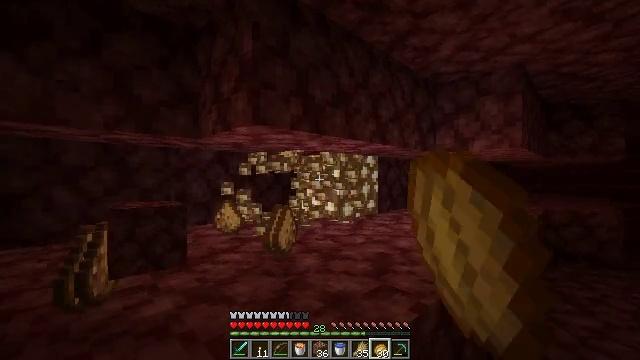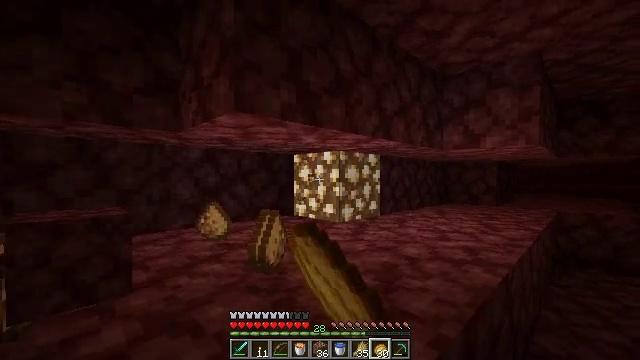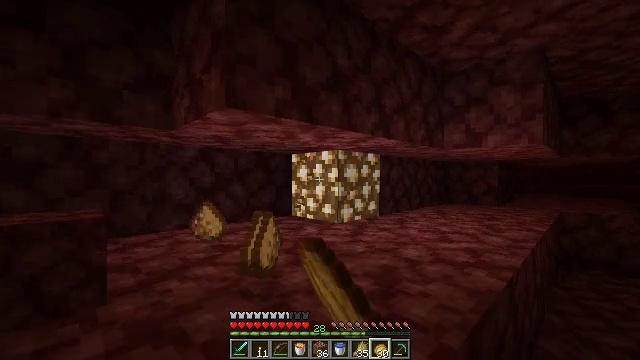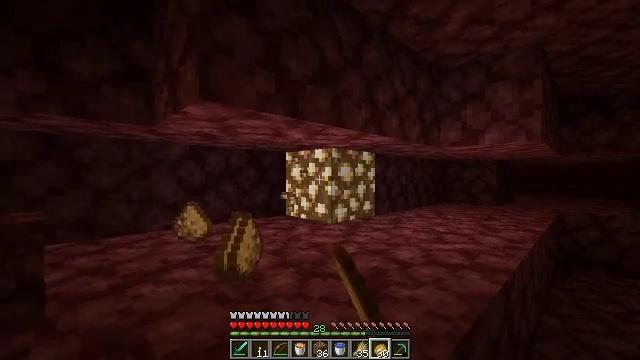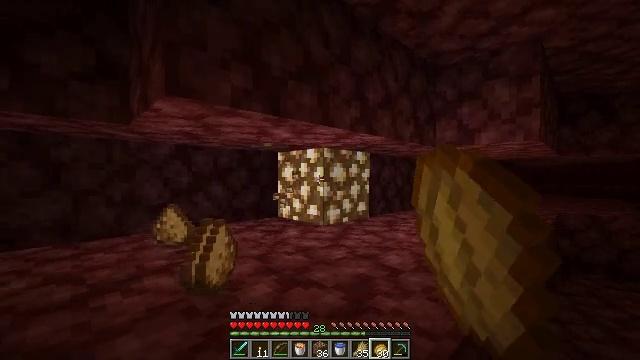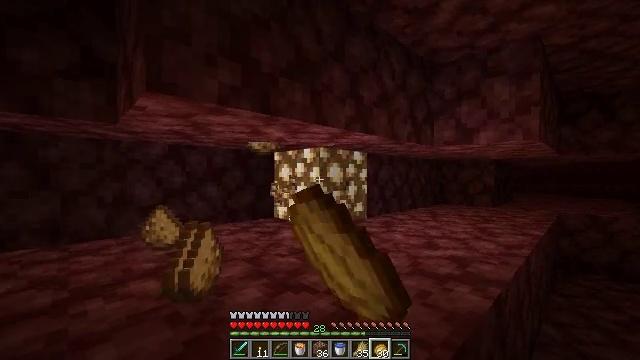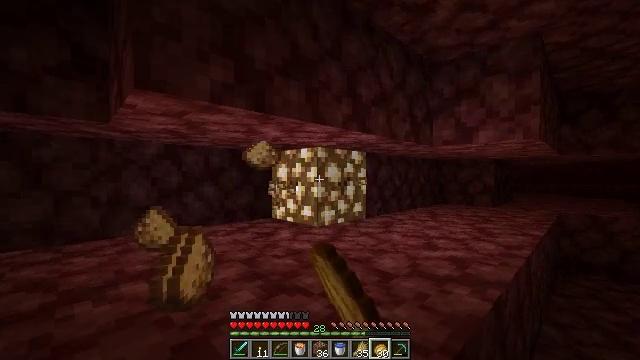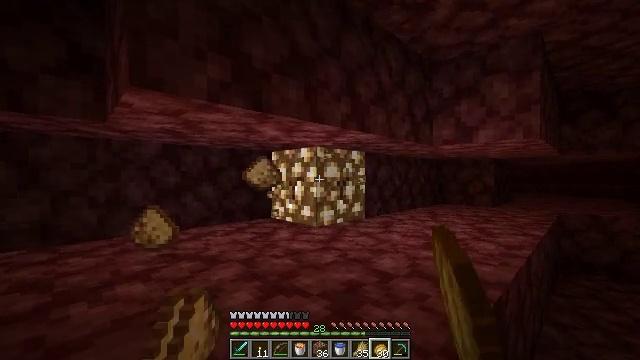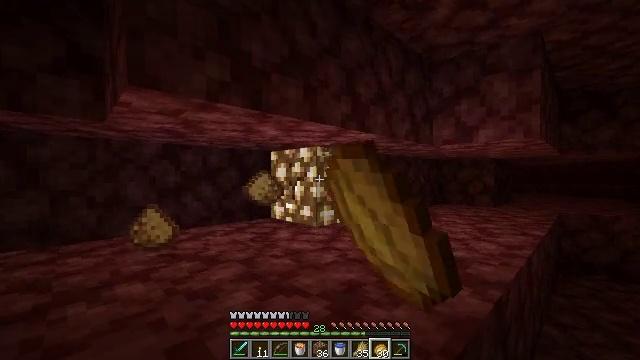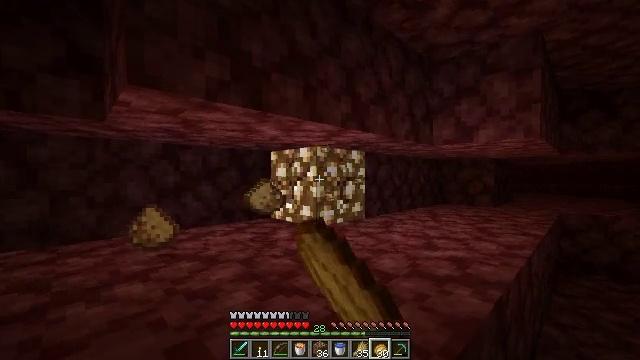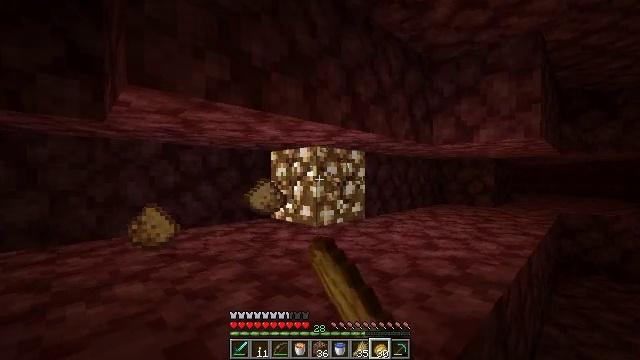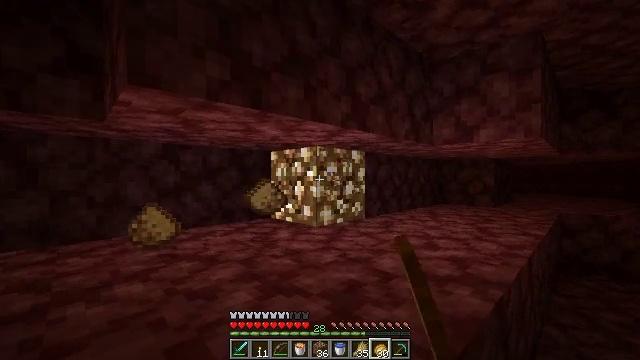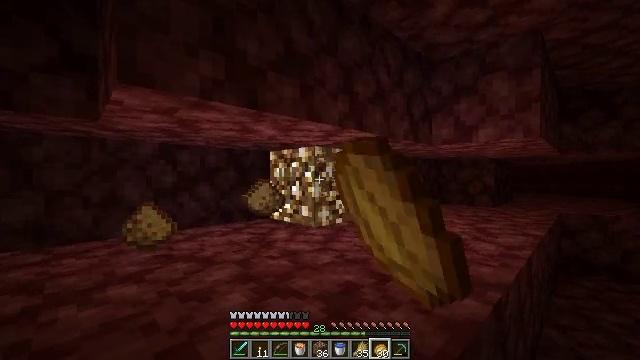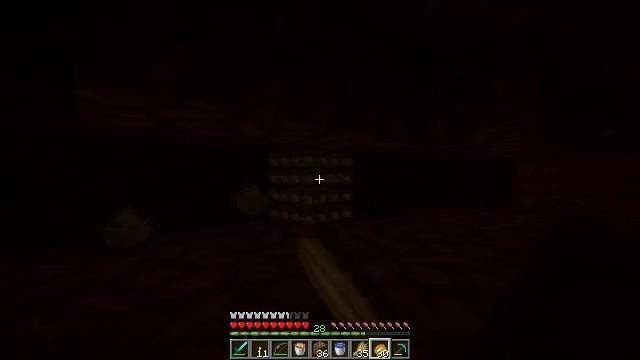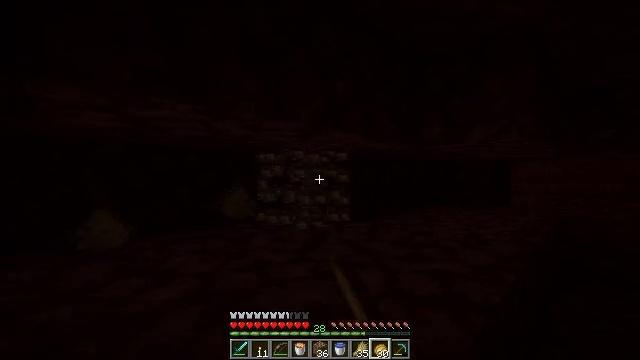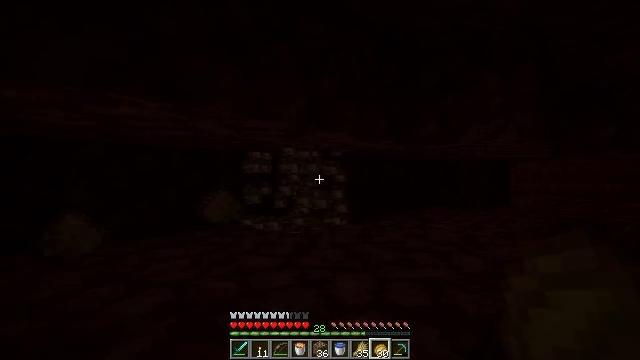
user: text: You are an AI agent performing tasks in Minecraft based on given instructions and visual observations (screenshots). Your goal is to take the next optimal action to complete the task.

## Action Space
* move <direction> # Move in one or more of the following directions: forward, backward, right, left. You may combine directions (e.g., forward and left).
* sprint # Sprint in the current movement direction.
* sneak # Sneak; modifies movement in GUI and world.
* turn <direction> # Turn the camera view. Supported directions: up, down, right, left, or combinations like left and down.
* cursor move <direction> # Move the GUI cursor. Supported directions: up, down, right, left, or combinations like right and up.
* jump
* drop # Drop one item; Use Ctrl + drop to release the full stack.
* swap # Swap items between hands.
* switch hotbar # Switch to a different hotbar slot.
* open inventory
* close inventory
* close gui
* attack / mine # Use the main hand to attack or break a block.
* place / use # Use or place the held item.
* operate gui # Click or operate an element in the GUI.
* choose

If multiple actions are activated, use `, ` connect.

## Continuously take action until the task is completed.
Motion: motion action
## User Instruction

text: Break the glowstone to gather its dust.
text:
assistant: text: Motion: move forward, attack / mine
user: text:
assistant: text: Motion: move forward, attack / mine
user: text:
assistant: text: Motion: move forward, attack / mine
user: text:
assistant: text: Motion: attack / mine
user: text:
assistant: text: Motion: attack / mine
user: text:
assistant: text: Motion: attack / mine
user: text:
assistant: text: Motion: attack / mine
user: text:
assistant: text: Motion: attack / mine
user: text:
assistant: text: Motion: attack / mine
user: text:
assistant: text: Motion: attack / mine
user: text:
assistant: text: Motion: attack / mine
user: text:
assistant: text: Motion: move forward, attack / mine
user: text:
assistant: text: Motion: move forward, attack / mine
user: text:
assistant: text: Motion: move forward, attack / mine
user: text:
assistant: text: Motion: move forward, attack / mine
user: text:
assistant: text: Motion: move forward, attack / mine
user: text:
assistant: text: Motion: move forward, attack / mine
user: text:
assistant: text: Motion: attack / mine